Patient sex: F
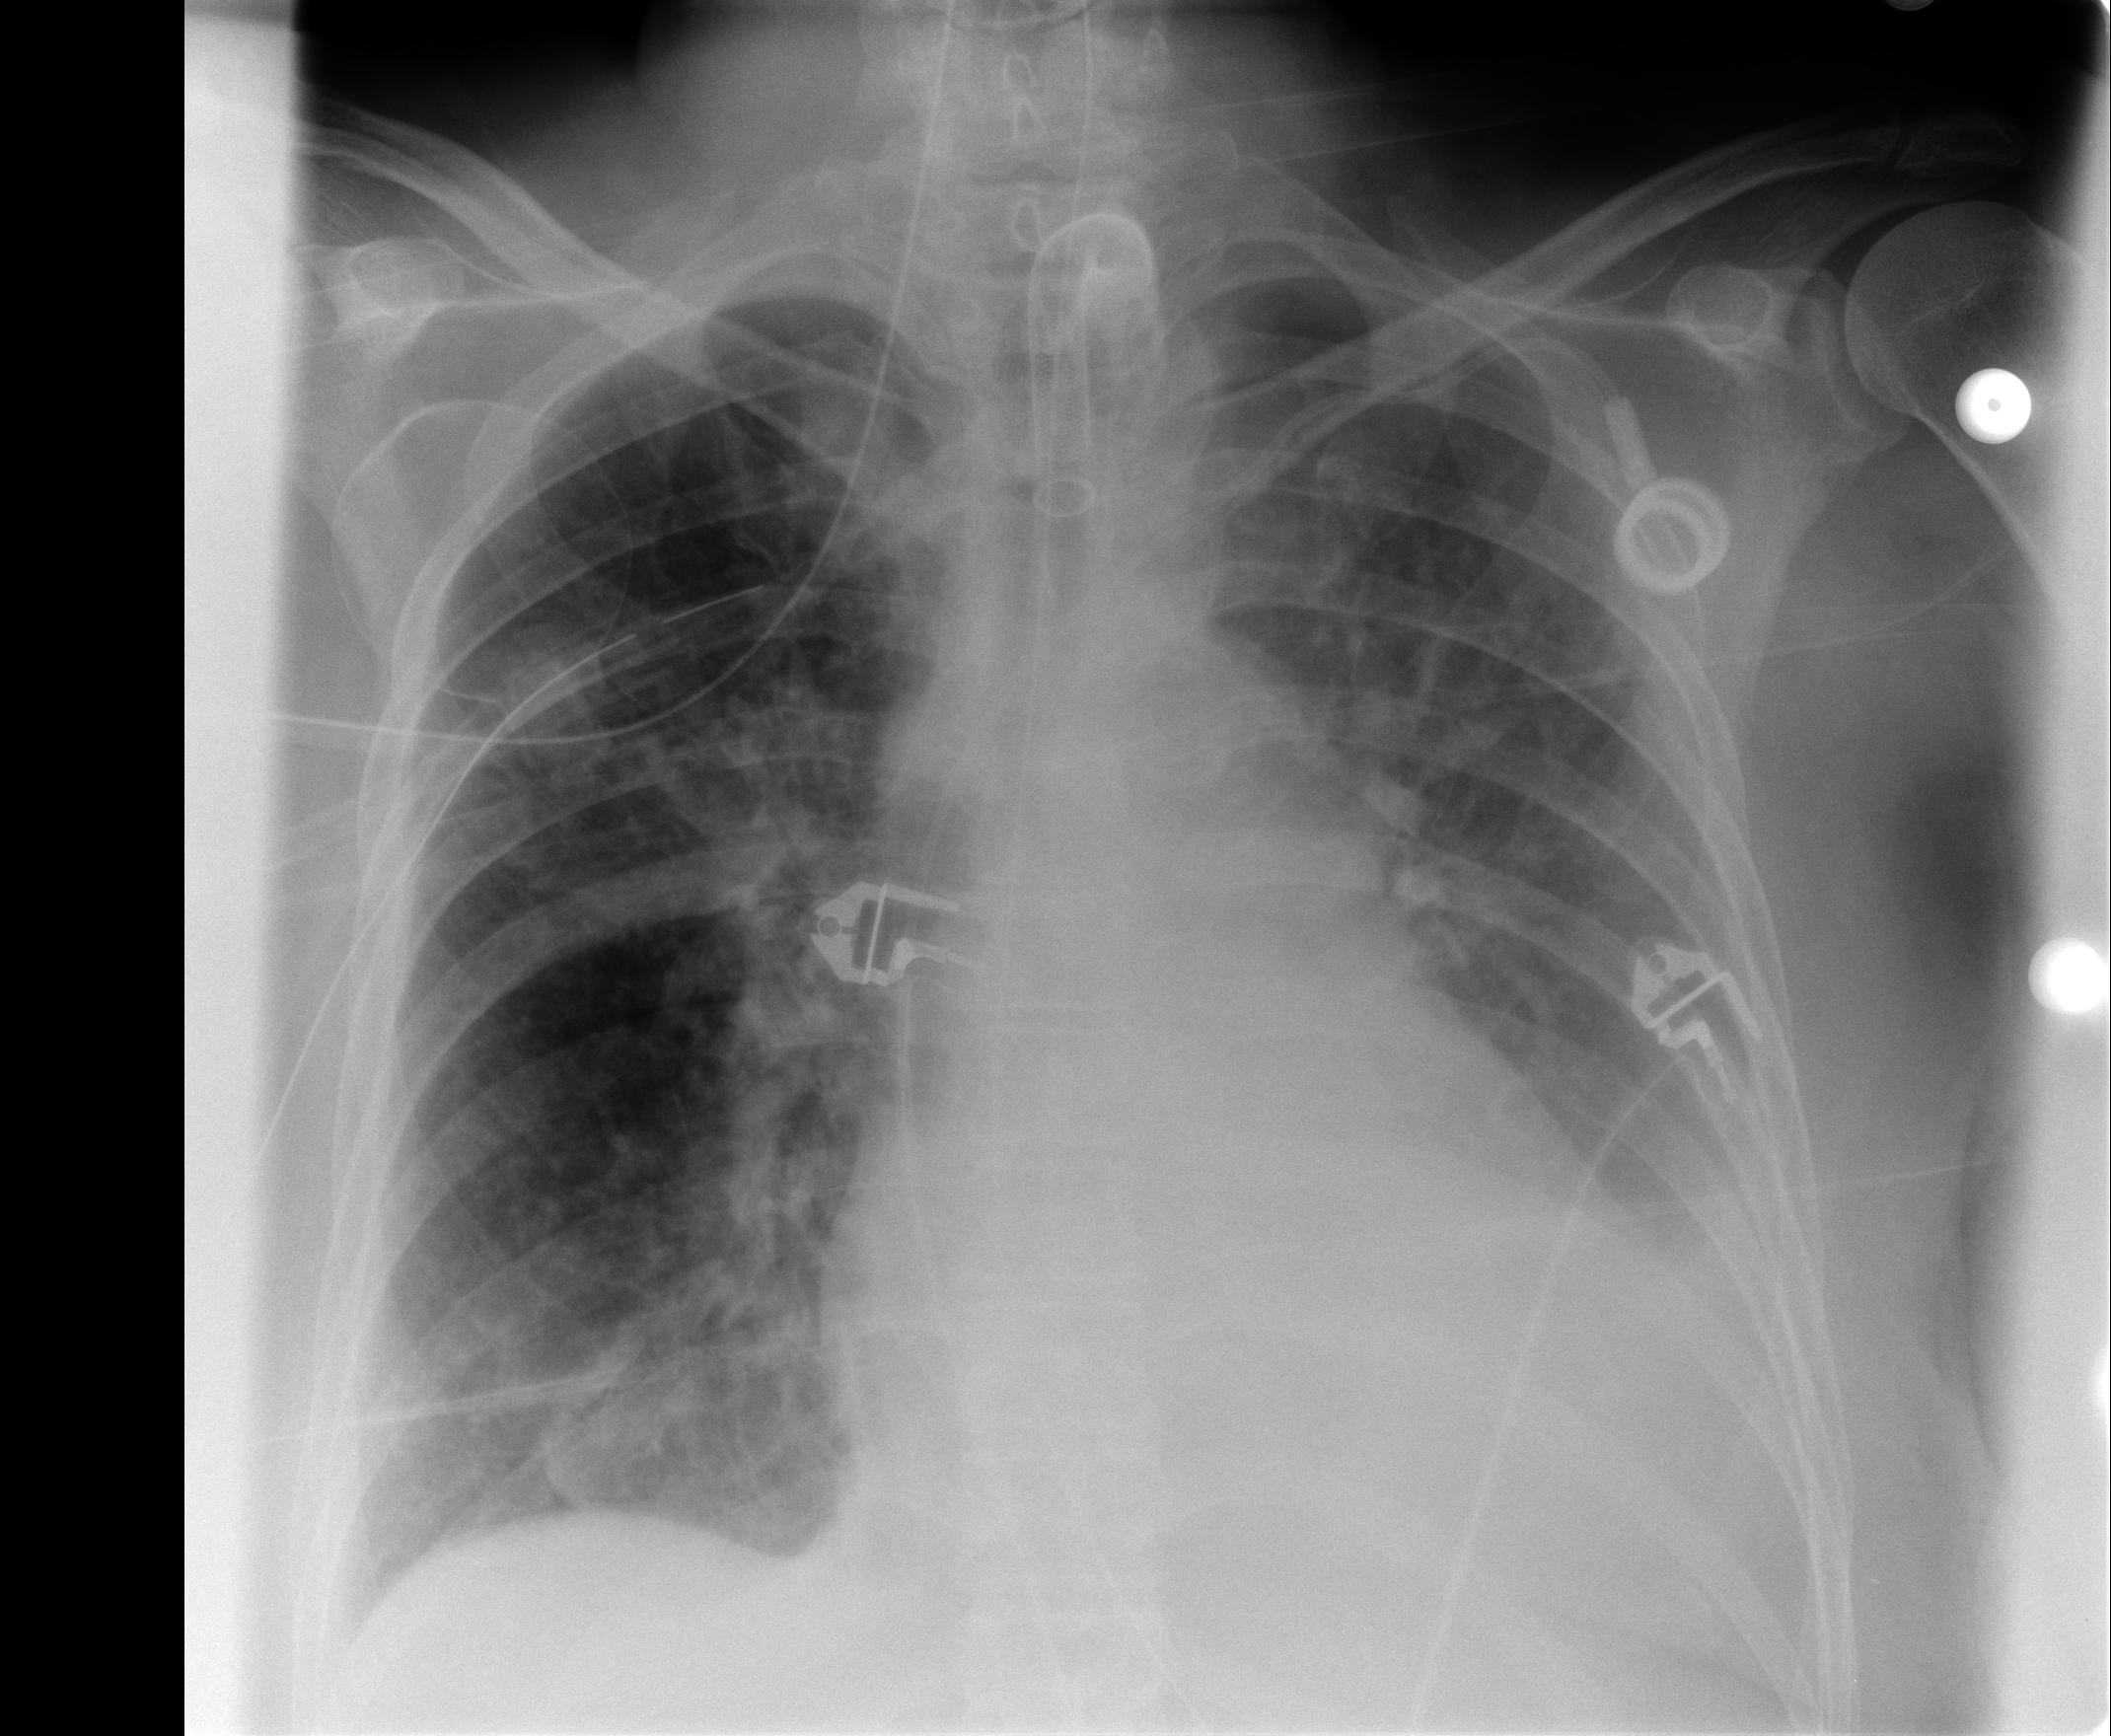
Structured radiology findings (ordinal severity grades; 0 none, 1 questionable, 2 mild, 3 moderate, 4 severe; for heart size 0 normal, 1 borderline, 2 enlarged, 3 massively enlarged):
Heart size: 2
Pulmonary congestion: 1
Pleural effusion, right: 1
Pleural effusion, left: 3
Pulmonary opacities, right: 0
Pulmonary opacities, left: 0
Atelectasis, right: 0
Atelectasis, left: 2